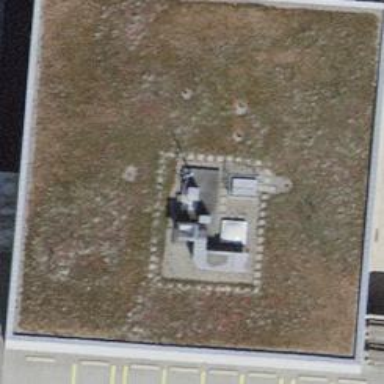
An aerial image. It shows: Police building.